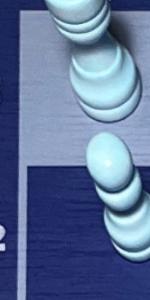
Label: Pawn_White